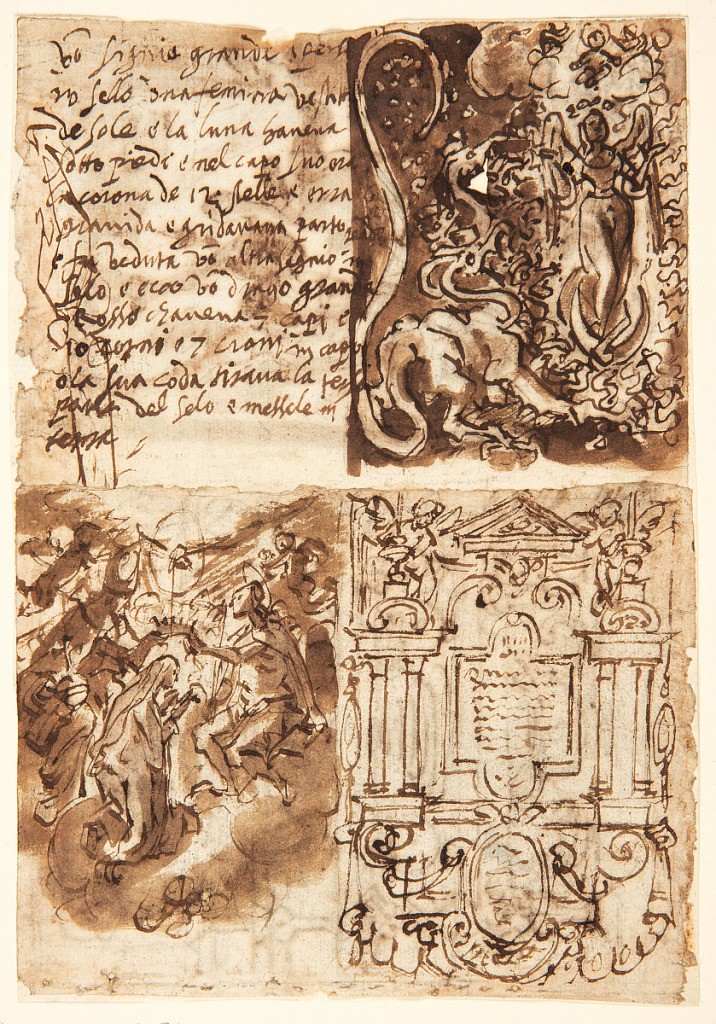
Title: Inscription [above left]; Woman of the Apocalyse [above right]; Coronation of the Virgin [below left]; Frontispiece [below right]
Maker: Jan van der Straet, called Stradanus, Flemish, 1523–1605
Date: ca. 1580–1605
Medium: Pen and brown ink, brush and brown wash over black chalk on two spuriously joined sheets of laid paper.
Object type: Drawing
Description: Recto, above left: Italian inscription.
Recto, above right: The winged Woman of the Apocalypse stands on a crescent moon, her child rising above her head. A many-headed dragon is at her left.
Recto, below left: The Virgin, kneeling in the clouds, is crowned by Jesus (at right), and God the Father (at left). 
Recto, below right: Design for a frontispiece with columns flanking a center panel and putti above. 
Verso, left (inverted): A sideboard with dishes. (On the same sheet as recto, below.) 
Verso, right: St. George in armor on a rearing horse. (On the same sheet as recto, above.)